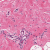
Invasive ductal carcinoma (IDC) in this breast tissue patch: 0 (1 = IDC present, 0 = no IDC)